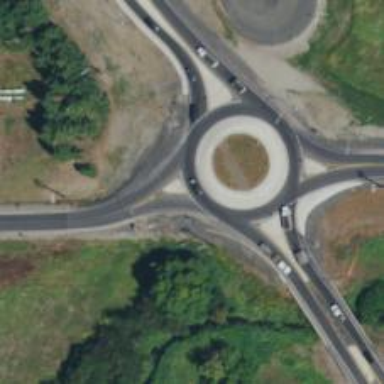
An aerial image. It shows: Roundabout at primary highway.